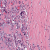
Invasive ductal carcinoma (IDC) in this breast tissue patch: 1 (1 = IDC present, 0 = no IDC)